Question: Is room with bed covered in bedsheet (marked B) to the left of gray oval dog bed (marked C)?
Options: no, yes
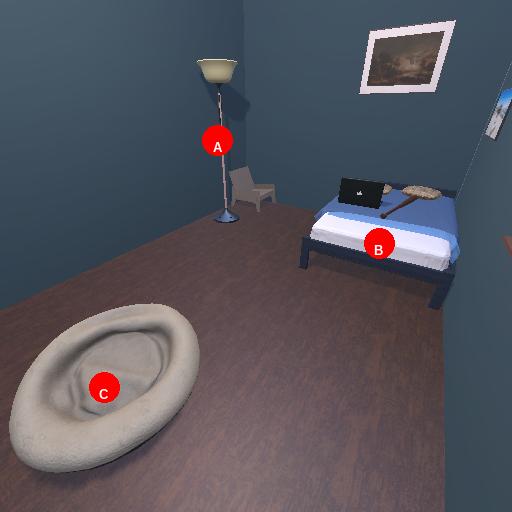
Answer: no